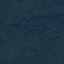
Label: Forest